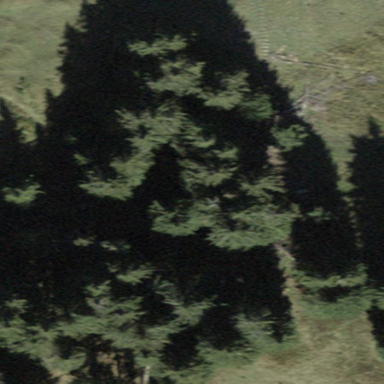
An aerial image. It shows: Forest area.